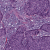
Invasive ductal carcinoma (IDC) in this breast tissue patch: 1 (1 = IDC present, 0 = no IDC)